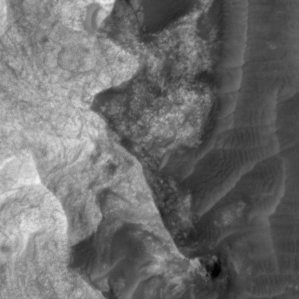
Label: non_frost